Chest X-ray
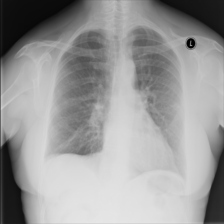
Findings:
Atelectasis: negative
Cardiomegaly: negative
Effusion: negative
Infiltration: negative
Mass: negative
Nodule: negative
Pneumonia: negative
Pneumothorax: negative
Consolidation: negative
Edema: negative
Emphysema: negative
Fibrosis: negative
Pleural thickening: negative
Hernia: negative